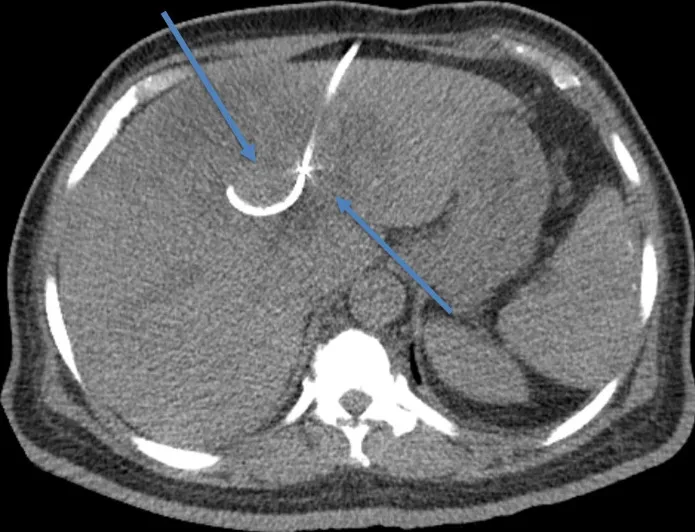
CT Abdomen with and without intravenous (IV) contrast. . A large, multiloculated hypodense lesion in the liver is compatible with abscesses treated with a pigtail drainage catheter.
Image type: radiology (ct)